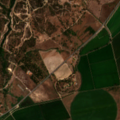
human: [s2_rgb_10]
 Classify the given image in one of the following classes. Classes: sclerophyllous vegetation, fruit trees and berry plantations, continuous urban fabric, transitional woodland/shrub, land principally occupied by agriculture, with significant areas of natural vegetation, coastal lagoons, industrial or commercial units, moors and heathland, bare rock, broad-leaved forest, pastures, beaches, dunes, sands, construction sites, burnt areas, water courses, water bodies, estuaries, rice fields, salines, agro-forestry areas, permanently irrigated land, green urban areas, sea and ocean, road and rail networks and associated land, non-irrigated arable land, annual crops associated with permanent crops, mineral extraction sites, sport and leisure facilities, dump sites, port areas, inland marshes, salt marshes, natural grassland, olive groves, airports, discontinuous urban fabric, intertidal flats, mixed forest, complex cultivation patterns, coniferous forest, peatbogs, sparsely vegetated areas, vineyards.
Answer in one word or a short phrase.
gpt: non-irrigated arable land, rice fields, broad-leaved forest, mixed forest, transitional woodland/shrub